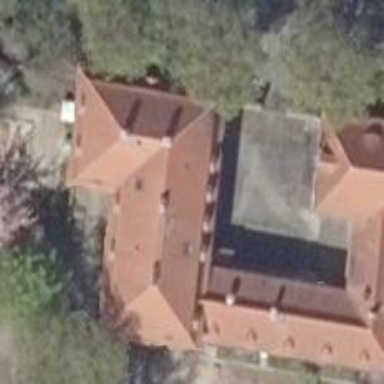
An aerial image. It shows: Detached historic building with red roof made of roof tiles. The building is painted yellow and has mansard roof.